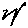
Label: zigzag